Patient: sex F, age 71
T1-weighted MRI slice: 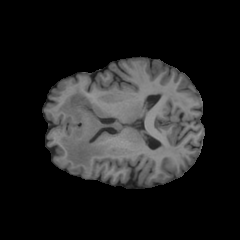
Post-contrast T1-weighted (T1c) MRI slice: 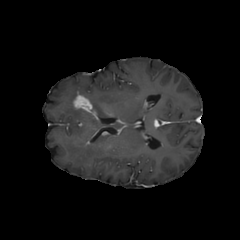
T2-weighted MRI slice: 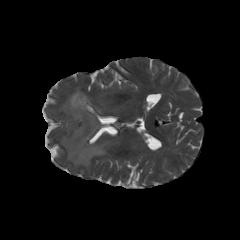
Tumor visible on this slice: yes
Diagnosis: Glioblastoma, IDH-wildtype
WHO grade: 4